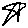
Label: star